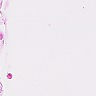
Metastatic tissue present: no